Question: I wanted to make an object change its colors according to the rainbow.
As this did not work out I tried to visualize the problem with visual.graph:

The color build out of the visualized colors can be seen below the x-axis.
It does not change gradually. In case the bars should build a nice spectrum.
'''
from visual.graph import *
def regenbogenfarben(ausgangsfarbe=(255,0,0)):
"liefert ausgehend vom input die nachste Farbe im Regenbogen"
# vergleiche http://www.mikrocontroller.net/topic/238304
step = 51
r,g,b = ausgangsfarbe # split the tuple...
if r==255 and b==0 and g!=255:
g+=5 # mehr grun
elif b==0 and g==255 and r!=0:
r-=5 # weniger rot
elif r==0 and g==255 and b!=255:
b+=5 # mehr blau
elif b==255 and r==0 and g!=0:
g-=5 # weniger grun
elif g==0 and b==255 and r!=255:
r+=5 # mehr rot
elif g==0 and r==255 and b!=0:
b-=5 # weniger blau
#print((r,g,b))
return r,g,b # tupel zuruckgeben
gdisplay(background=color.white, foreground=color.black,
ytitle="Farbanteil", xtitle="step")
r=gcurve(color=color.red)
g=gcurve(color=color.green)
b=gcurve(color=color.blue) # drei Farbanteile veranschaulichen
rgb=(255,0,0)
farbe=gvbars(color=color.red) # Farbe darstellen
for i in range(6*51+20):
r.plot(pos=(i,rgb[0]))
g.plot(pos=(i,rgb[1]))
b.plot(pos=(i,rgb[2]))
farbe.plot(pos=(i,-10),color=rgb)
rgb=regenbogenfarben(rgb)
'''
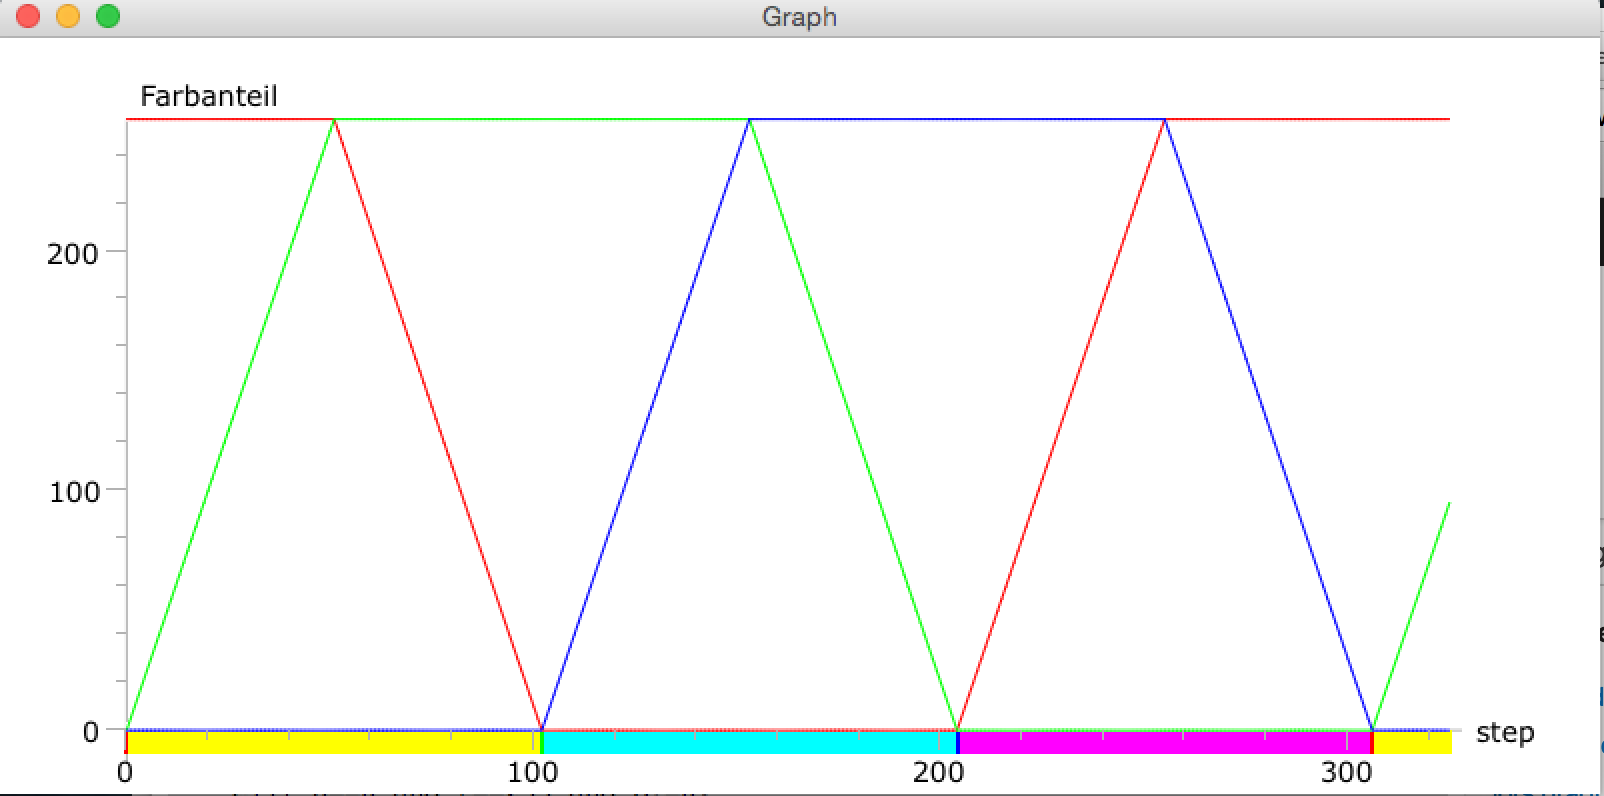
Answer: Okay, I found the mistake:
vPython takes only numbers from 0 to 1 for colors.
So dividing all colors by 255 works.